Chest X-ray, PA view. Patient: 36 years old, sex M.
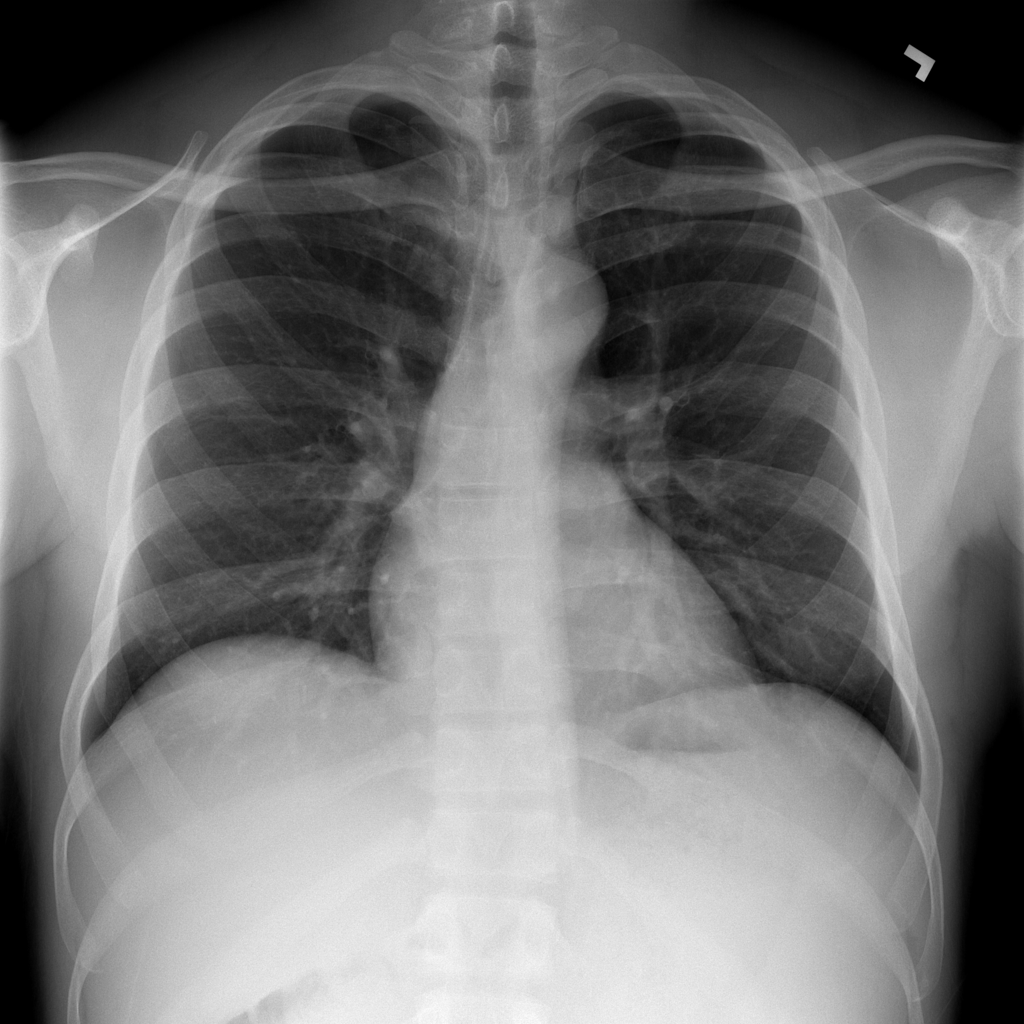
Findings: No Finding